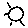
Label: sun